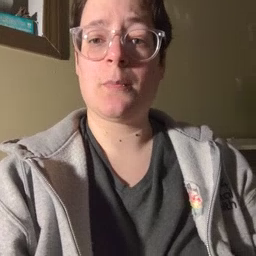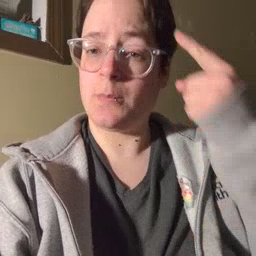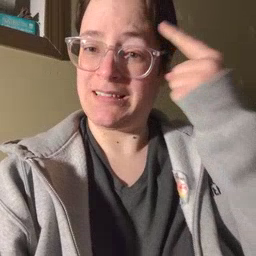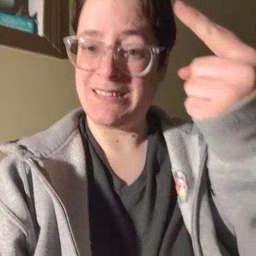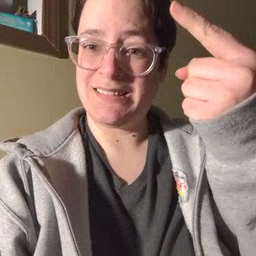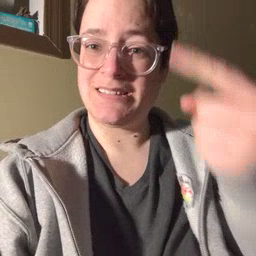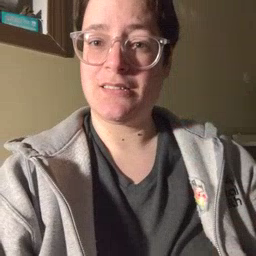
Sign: penny